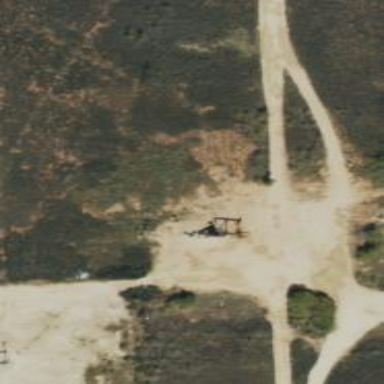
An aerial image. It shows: Petroleum well.